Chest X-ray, AP view. Patient: 28 years old, sex M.
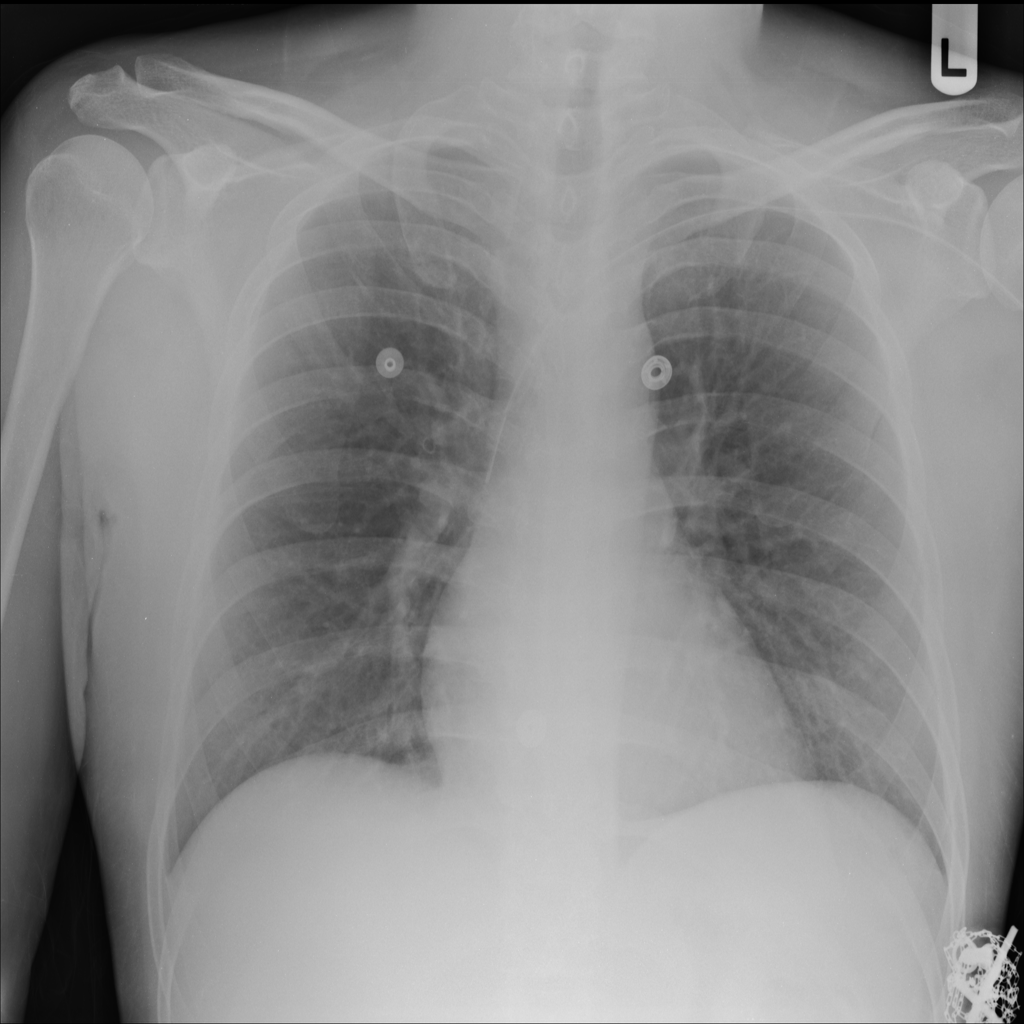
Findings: No Finding